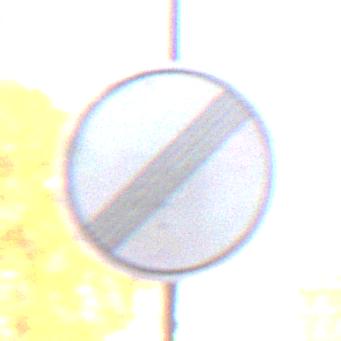
Verkehrszeichen: EndeSaemtlicherBegrenzungen
Umgebung: Outdoor, Suburban
Tageszeit: MorningAfternoon
Wetter: PartlyCloudy
Licht: Natural
Jahreszeit: NotSpecified
Kontrast: MediumContrast